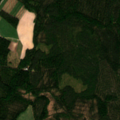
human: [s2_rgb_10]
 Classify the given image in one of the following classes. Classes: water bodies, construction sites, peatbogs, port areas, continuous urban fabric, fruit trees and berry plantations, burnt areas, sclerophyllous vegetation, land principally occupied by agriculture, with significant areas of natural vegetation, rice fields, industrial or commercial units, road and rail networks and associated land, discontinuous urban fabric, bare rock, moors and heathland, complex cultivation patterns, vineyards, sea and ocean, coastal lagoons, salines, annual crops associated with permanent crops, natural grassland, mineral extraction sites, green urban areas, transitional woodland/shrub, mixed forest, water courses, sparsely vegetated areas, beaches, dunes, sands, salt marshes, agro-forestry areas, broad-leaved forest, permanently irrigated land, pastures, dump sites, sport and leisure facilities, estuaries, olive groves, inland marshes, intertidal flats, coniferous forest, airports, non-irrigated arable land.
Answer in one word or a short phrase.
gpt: land principally occupied by agriculture, with significant areas of natural vegetation, coniferous forest